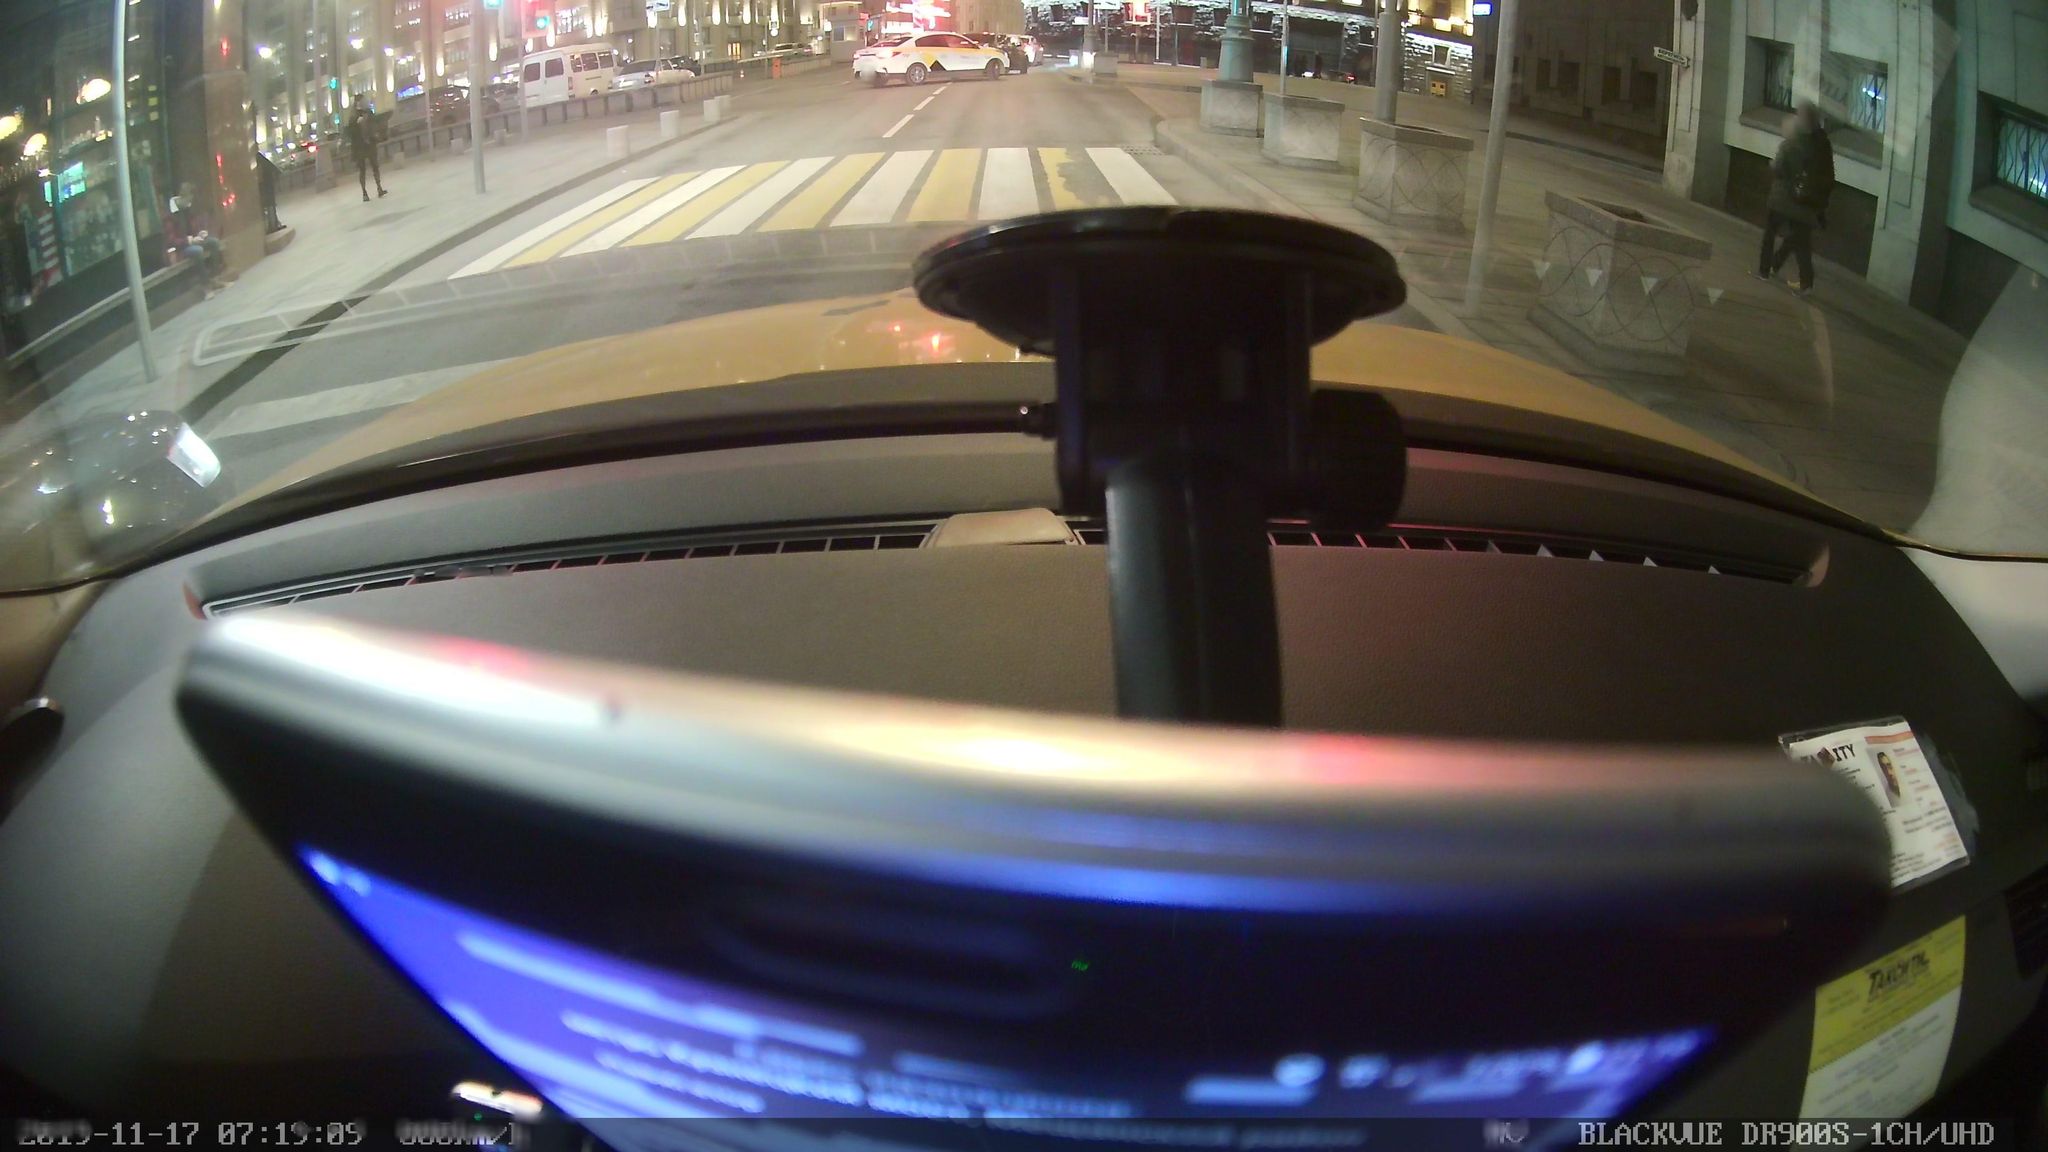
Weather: clear
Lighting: night
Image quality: slightly poor
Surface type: driving surface
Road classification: unclassified
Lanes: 3
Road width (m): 2
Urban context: urban centre
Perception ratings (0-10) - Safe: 0.9, Lively: 4.82, Beautiful: 1.75, Boring: 5.65, Depressing: 5.02, Wealthy: 3.76